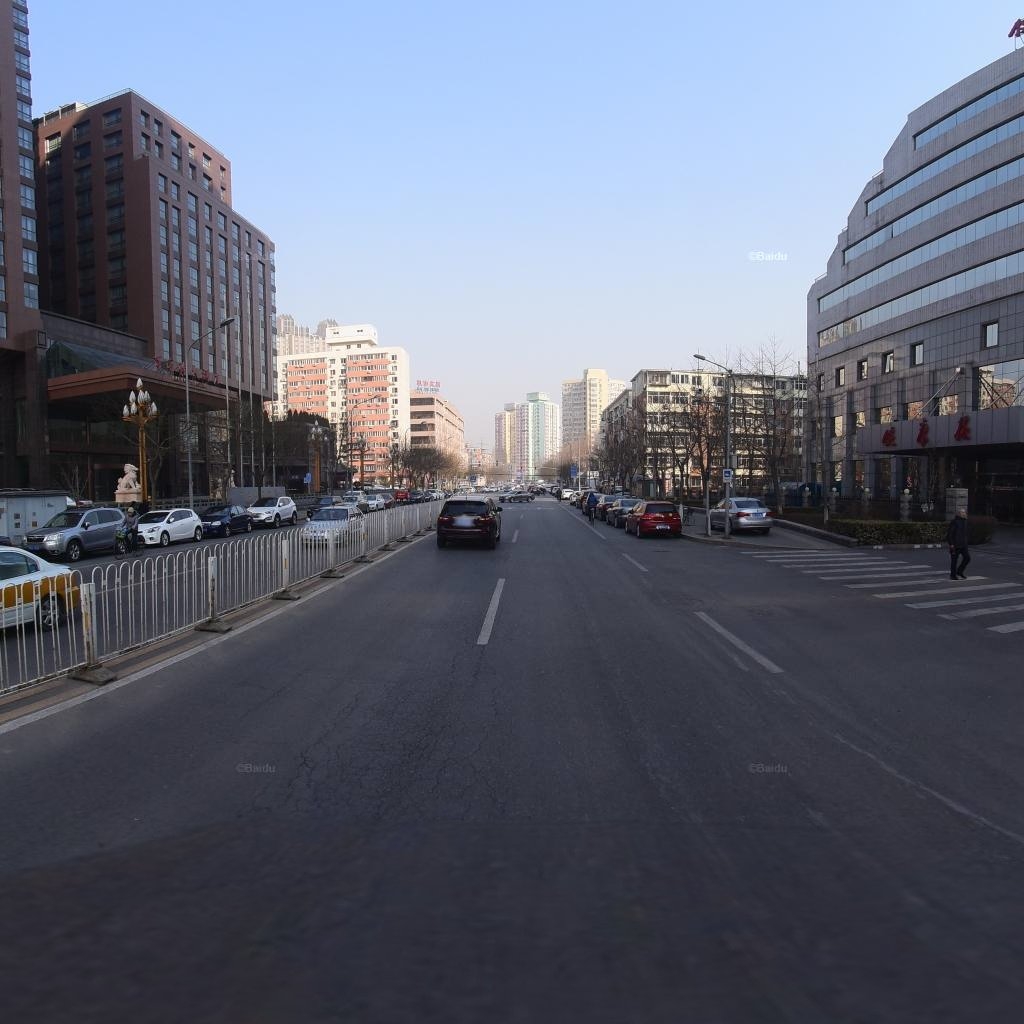
Region: Dongcheng
Road damage annotations: manhole cover, alligator crack